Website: macys
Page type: account-selection
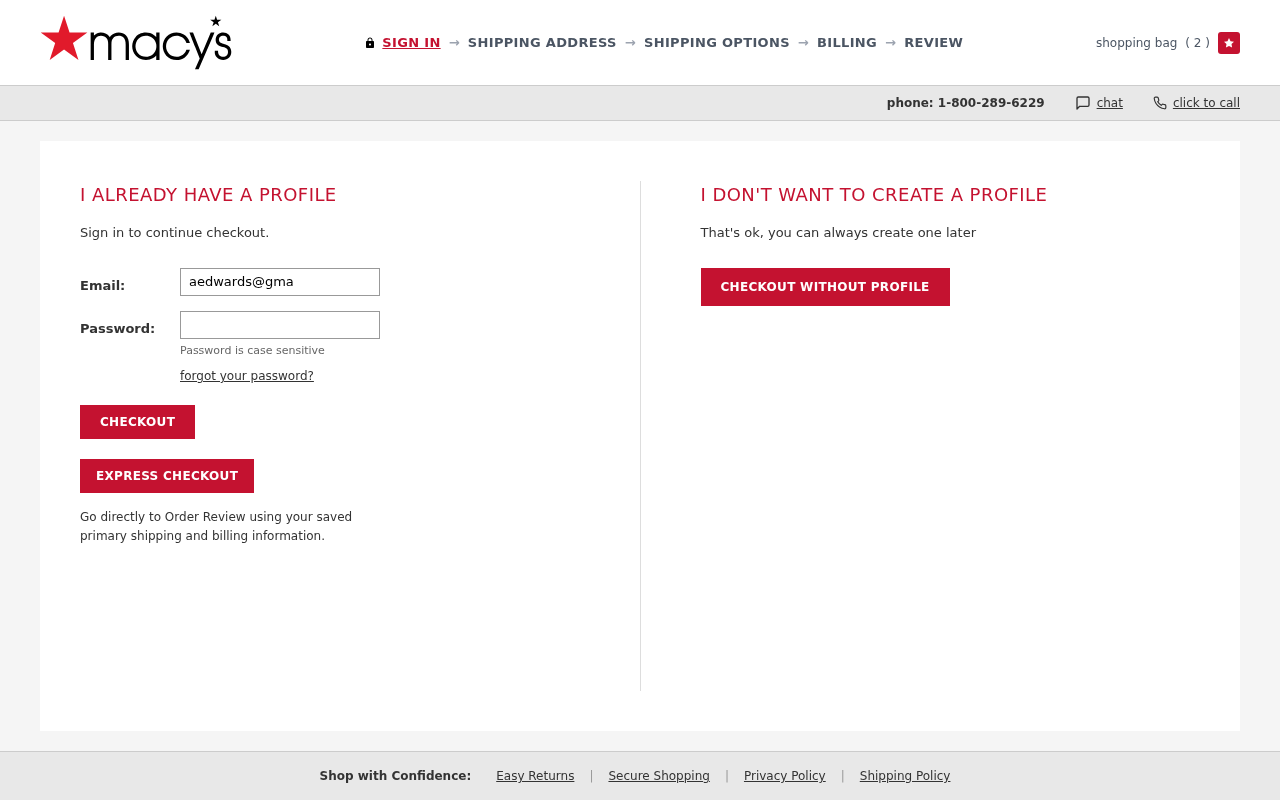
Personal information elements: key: PII_EMAIL
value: aedwards@gmail.com
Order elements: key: ORDER_NUM_ITEMS
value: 2